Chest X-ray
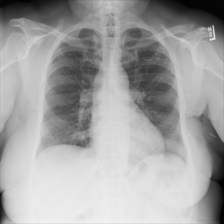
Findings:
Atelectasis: negative
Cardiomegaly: negative
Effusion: negative
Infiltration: negative
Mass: negative
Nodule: negative
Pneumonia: negative
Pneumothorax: negative
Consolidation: negative
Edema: negative
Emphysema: negative
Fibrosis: negative
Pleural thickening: negative
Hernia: negative